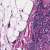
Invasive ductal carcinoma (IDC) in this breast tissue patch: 0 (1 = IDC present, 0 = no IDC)